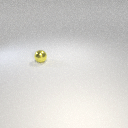
small yellow metal sphere